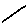
Label: line